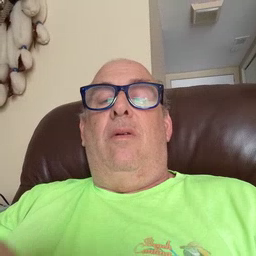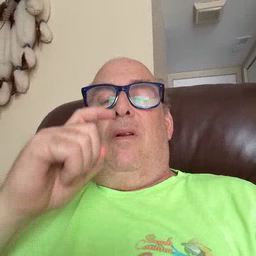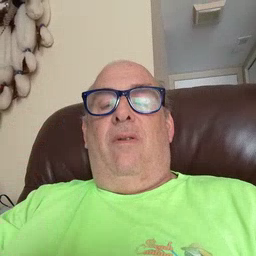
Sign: gift